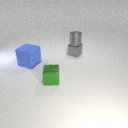
small gray metal cylinder above small gray metal cube